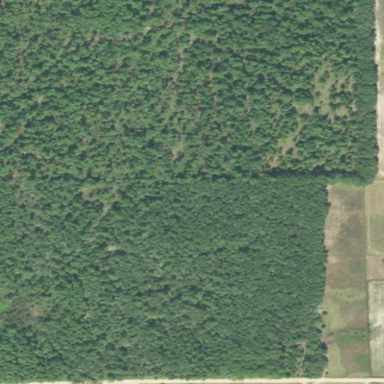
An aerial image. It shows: Mixed leaf woodland.